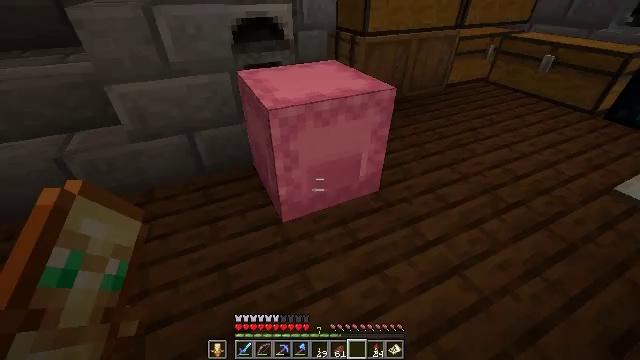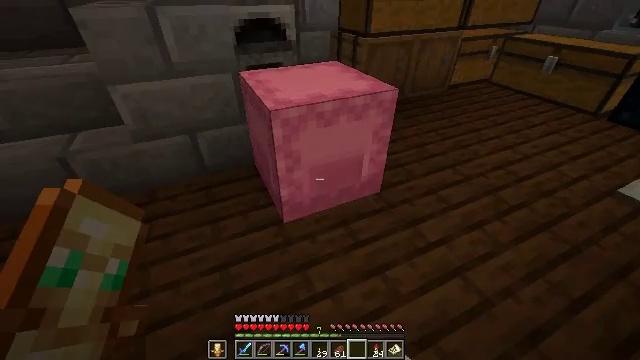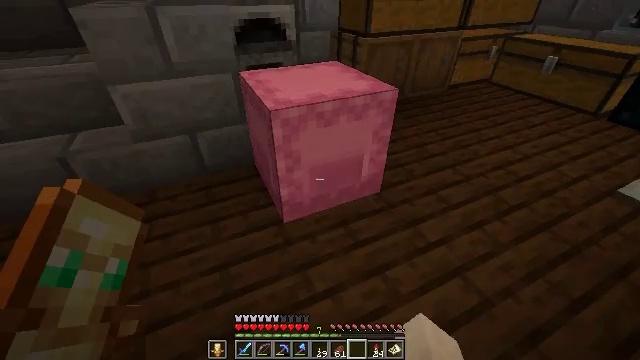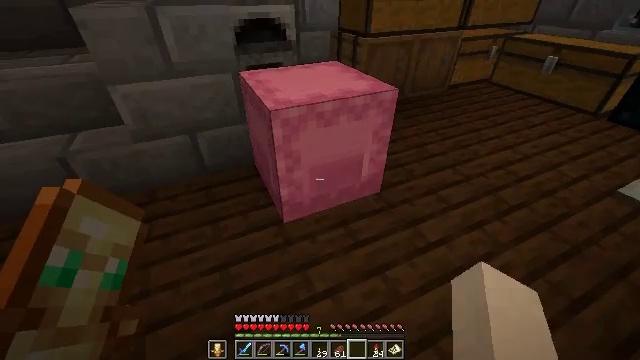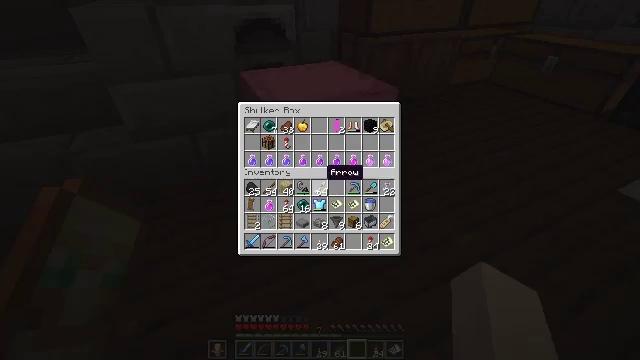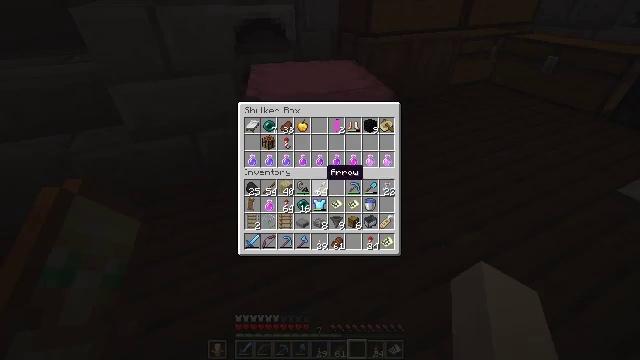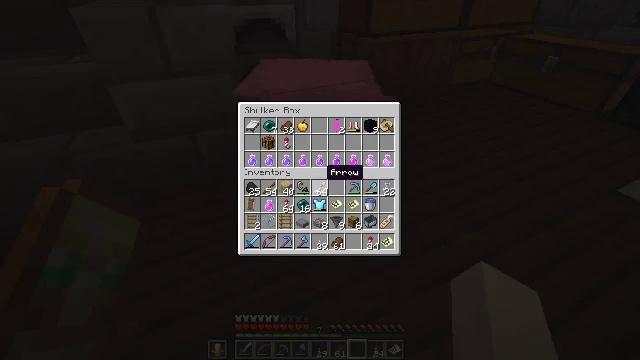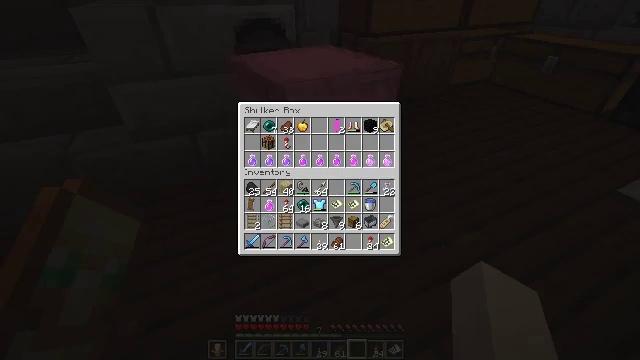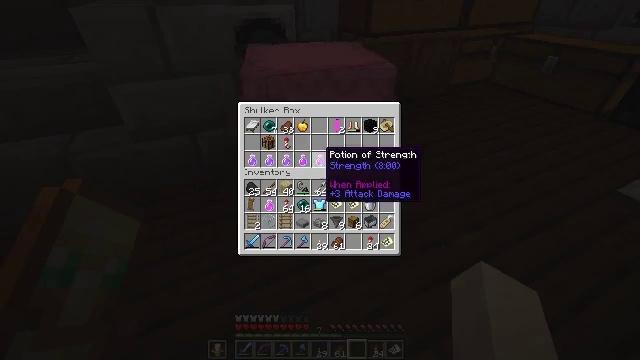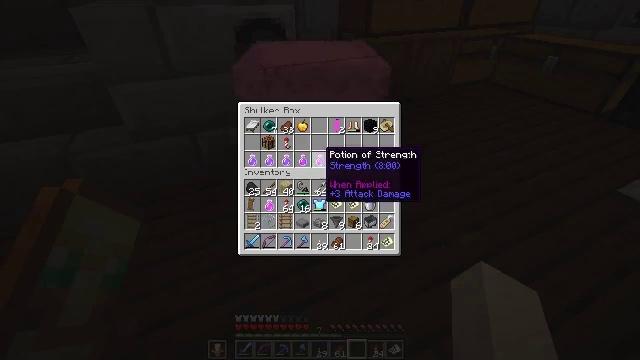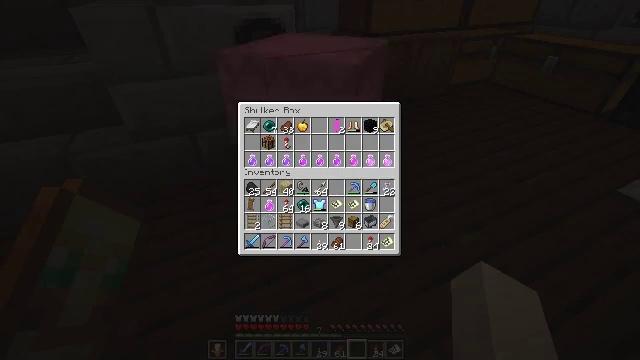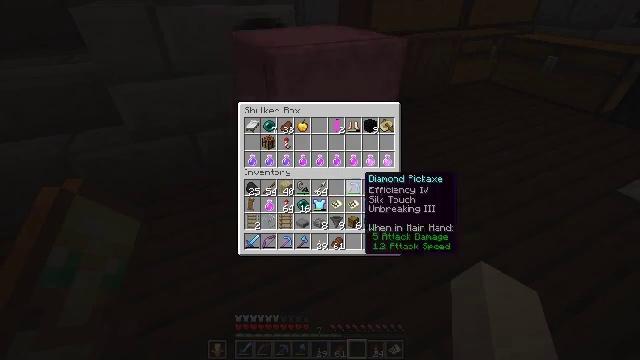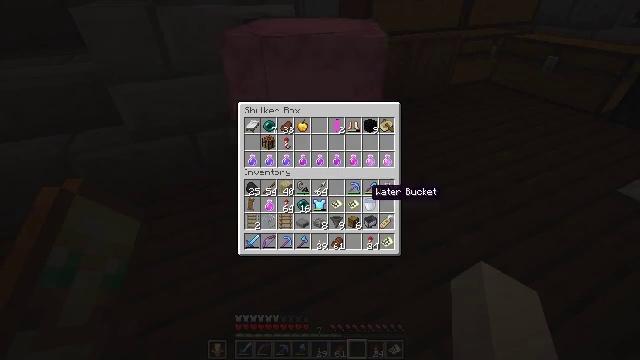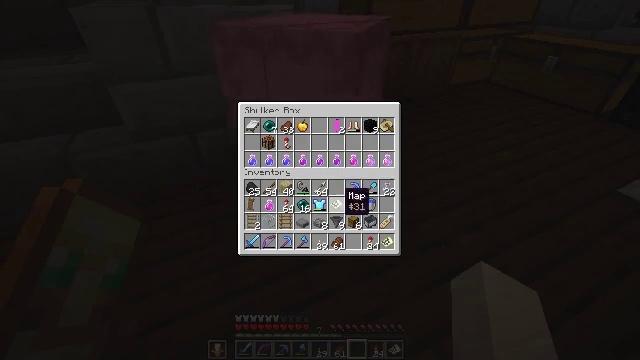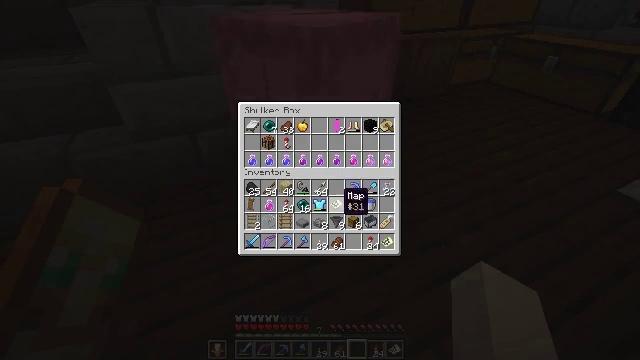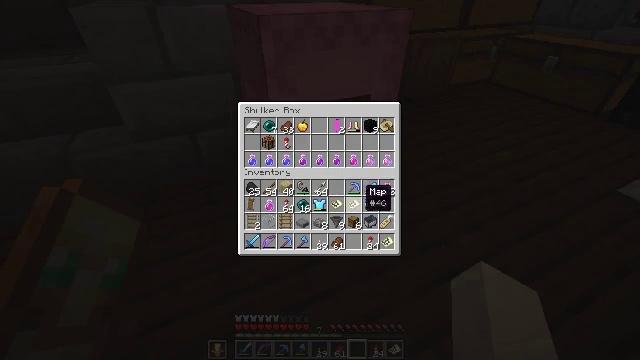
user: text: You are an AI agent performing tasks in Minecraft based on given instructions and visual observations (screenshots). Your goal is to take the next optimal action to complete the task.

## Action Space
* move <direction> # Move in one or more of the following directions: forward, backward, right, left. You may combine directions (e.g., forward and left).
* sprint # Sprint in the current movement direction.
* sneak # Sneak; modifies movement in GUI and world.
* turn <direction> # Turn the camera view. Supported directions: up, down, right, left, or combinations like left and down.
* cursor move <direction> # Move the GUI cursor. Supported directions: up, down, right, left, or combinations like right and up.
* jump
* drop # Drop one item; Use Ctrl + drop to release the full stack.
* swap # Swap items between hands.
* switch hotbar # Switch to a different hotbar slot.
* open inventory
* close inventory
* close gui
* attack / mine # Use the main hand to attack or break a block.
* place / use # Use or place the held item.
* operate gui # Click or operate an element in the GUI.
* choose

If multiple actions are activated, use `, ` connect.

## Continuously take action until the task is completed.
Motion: motion action
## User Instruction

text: Break the pink shulker box to move it.
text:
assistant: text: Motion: no_op
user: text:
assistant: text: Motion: no_op
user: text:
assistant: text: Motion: no_op
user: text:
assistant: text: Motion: open gui
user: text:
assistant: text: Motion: no_op
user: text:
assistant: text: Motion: no_op
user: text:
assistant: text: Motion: no_op
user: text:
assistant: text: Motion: cursor move up
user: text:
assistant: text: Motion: no_op
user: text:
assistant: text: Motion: sneak, cursor move right
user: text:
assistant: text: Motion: sneak, cursor move right and down
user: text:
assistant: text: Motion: sneak, cursor move right and down
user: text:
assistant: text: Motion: sneak, cursor move left
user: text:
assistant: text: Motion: sneak
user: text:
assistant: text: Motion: cursor move right
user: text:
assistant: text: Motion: cursor move up
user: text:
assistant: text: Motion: no_op
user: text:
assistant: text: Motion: cursor move right
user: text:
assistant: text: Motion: cursor move left
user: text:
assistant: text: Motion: cursor move left and down
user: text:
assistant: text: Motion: cursor move left
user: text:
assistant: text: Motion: no_op
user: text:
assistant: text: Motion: sneak
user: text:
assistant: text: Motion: sneak
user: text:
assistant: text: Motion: sneak
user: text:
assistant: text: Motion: sneak
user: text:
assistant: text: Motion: sneak
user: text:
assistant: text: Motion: no_op
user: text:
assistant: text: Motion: no_op
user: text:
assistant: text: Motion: no_op